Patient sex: F
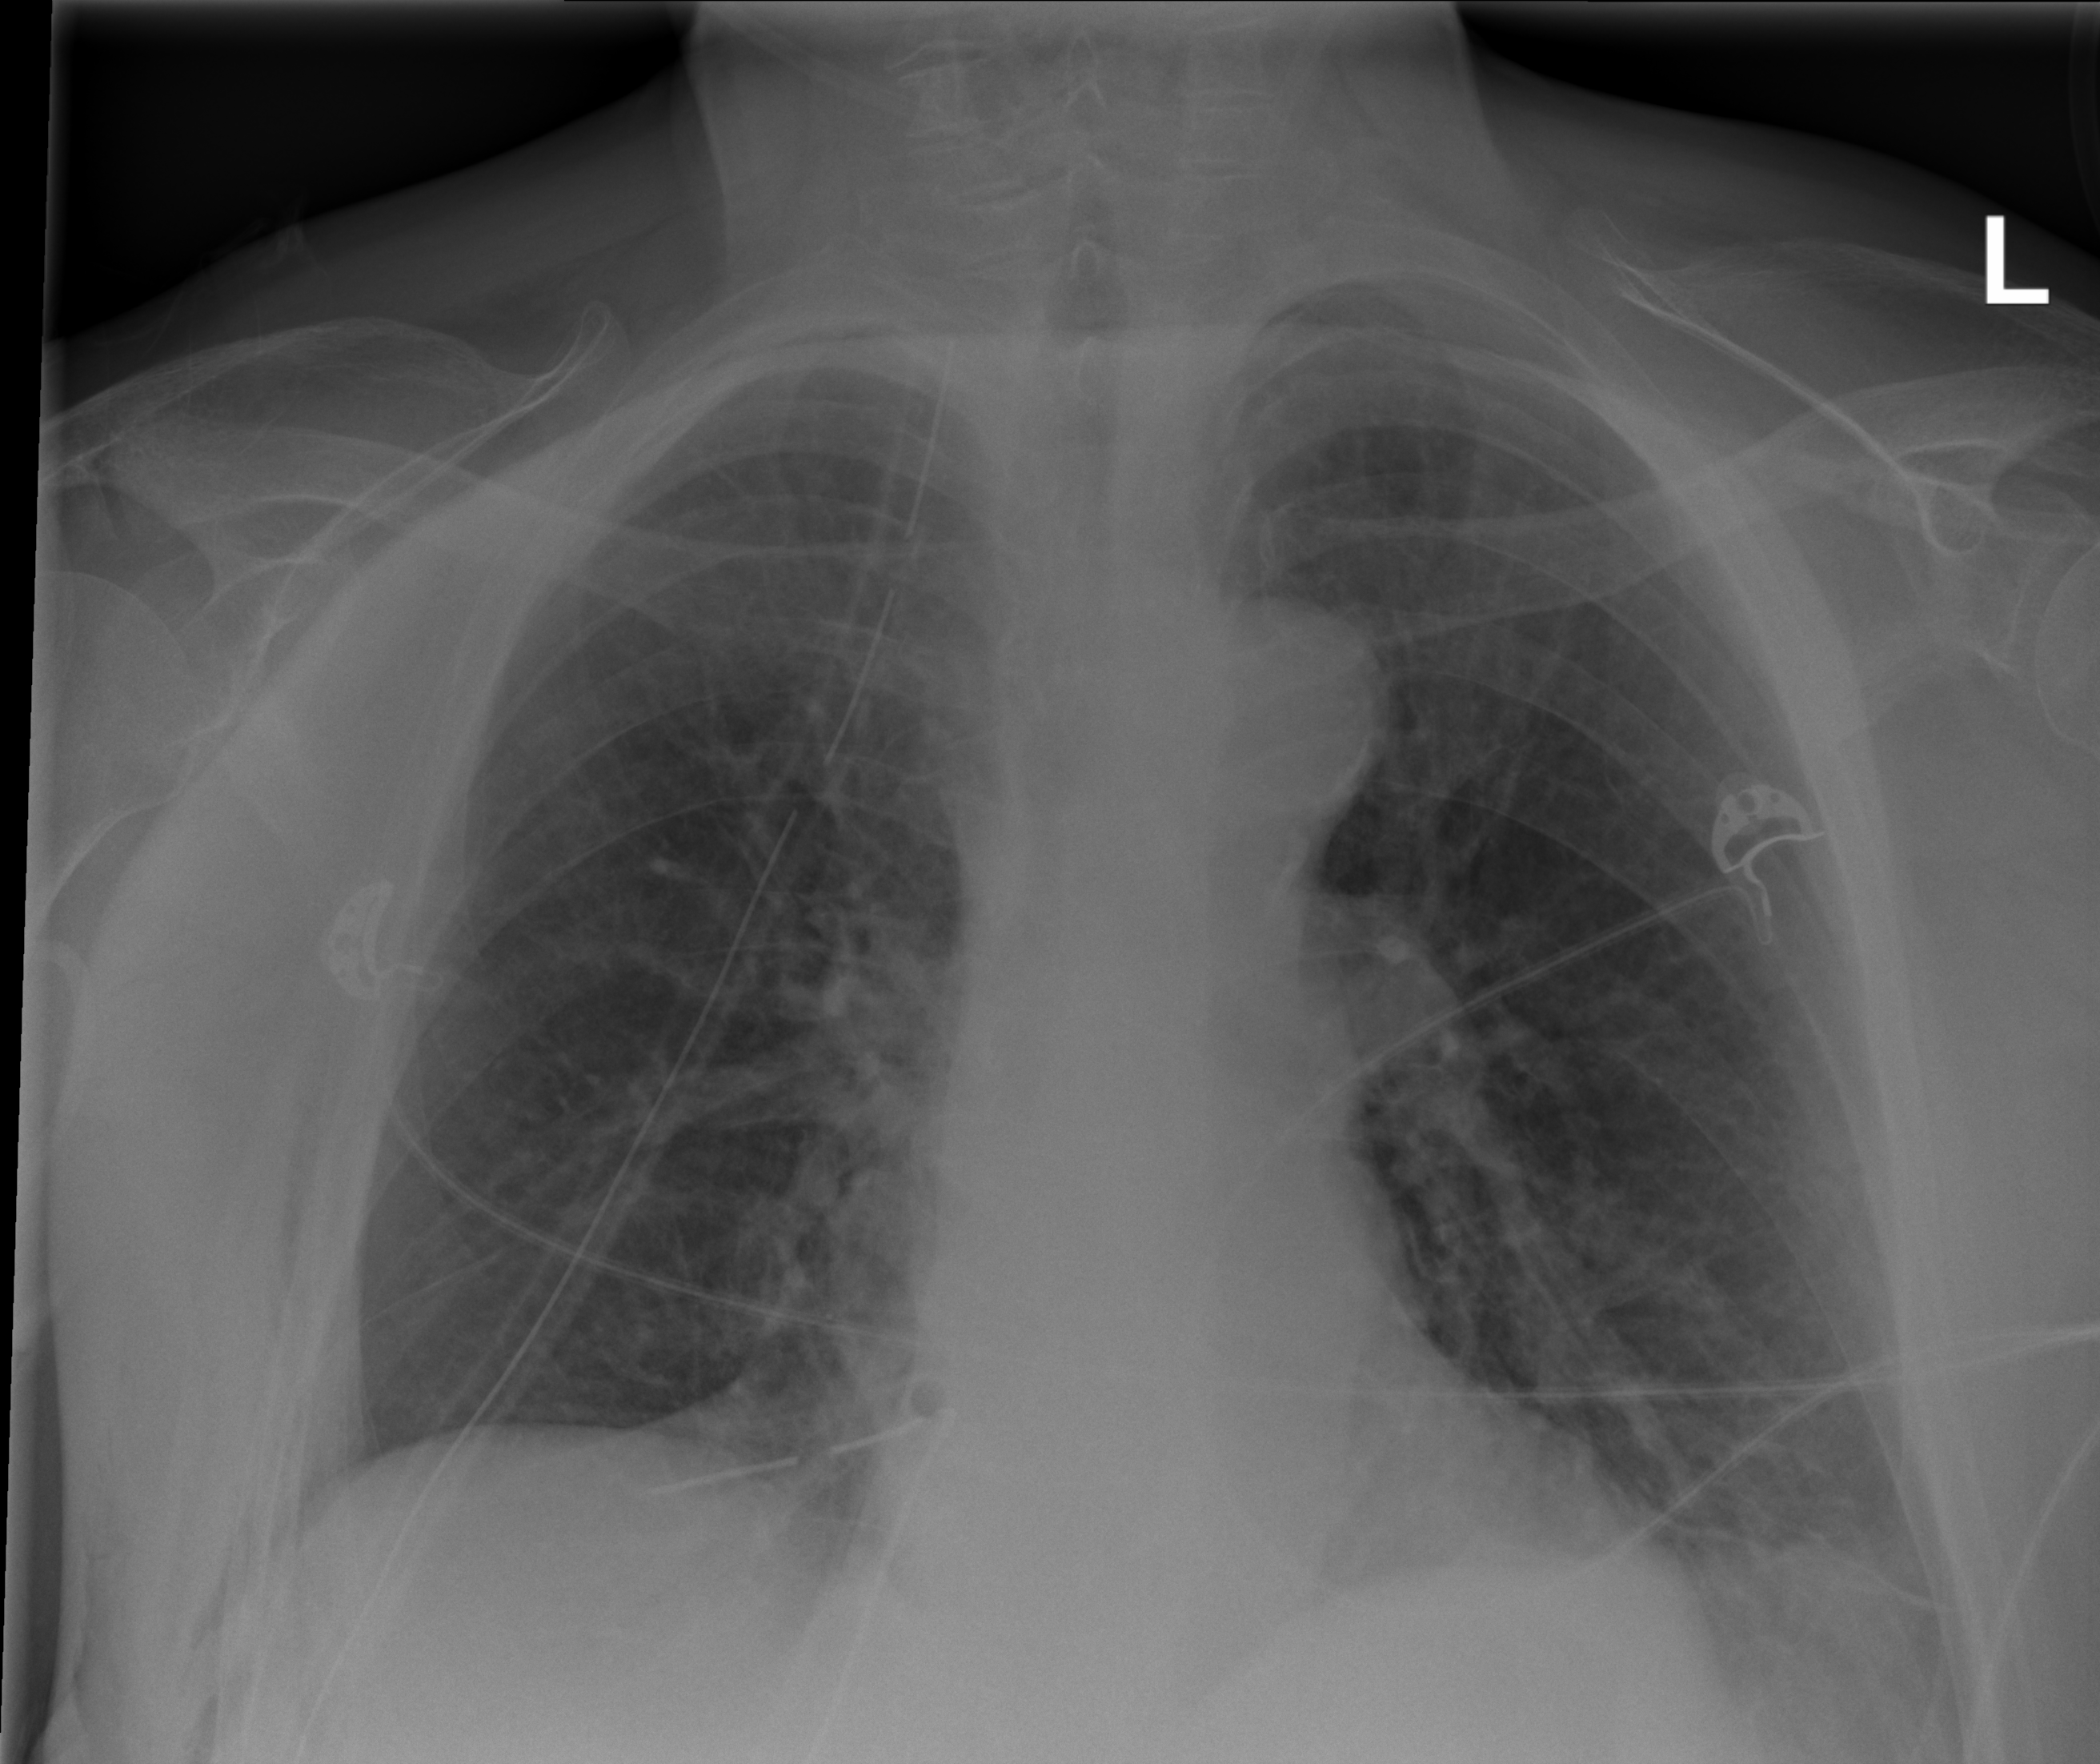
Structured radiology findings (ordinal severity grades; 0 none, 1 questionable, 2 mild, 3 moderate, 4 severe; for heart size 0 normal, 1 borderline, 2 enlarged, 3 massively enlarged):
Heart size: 0
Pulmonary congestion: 0
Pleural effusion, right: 0
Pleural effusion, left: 0
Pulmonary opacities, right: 0
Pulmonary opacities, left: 0
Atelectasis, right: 2
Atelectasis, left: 2